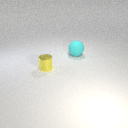
small yellow metal cylinder to the left of large cyan rubber sphere